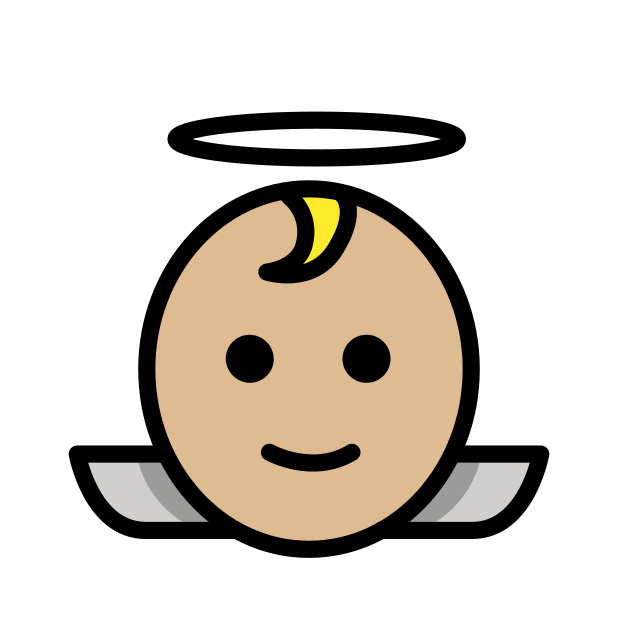
baby angel: medium-light skin tone